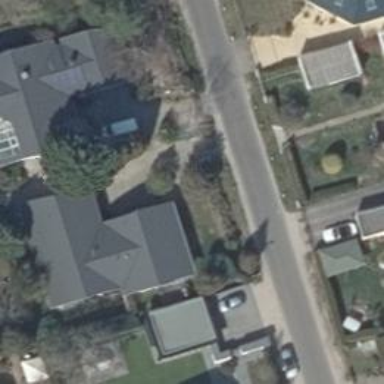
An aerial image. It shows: Asphalt road in residential area.